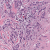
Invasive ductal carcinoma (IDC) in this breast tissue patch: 1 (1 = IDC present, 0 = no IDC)